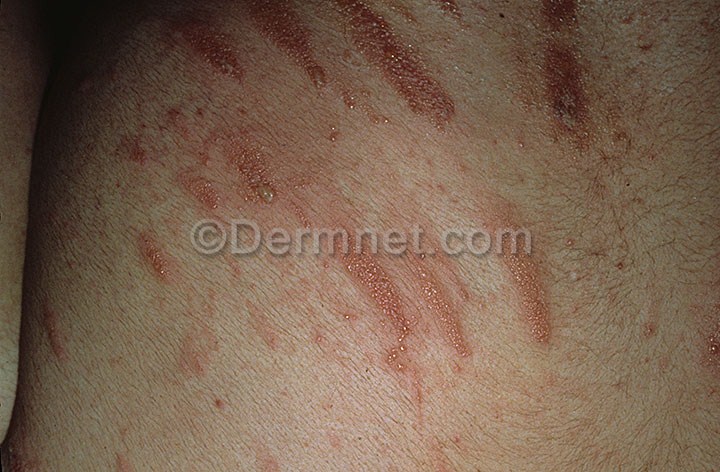
Disease: Light Diseases and Disorders of Pigmentation